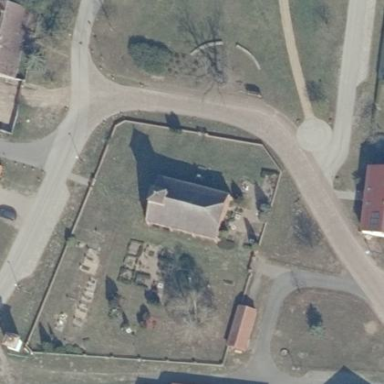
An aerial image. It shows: Cemetery.